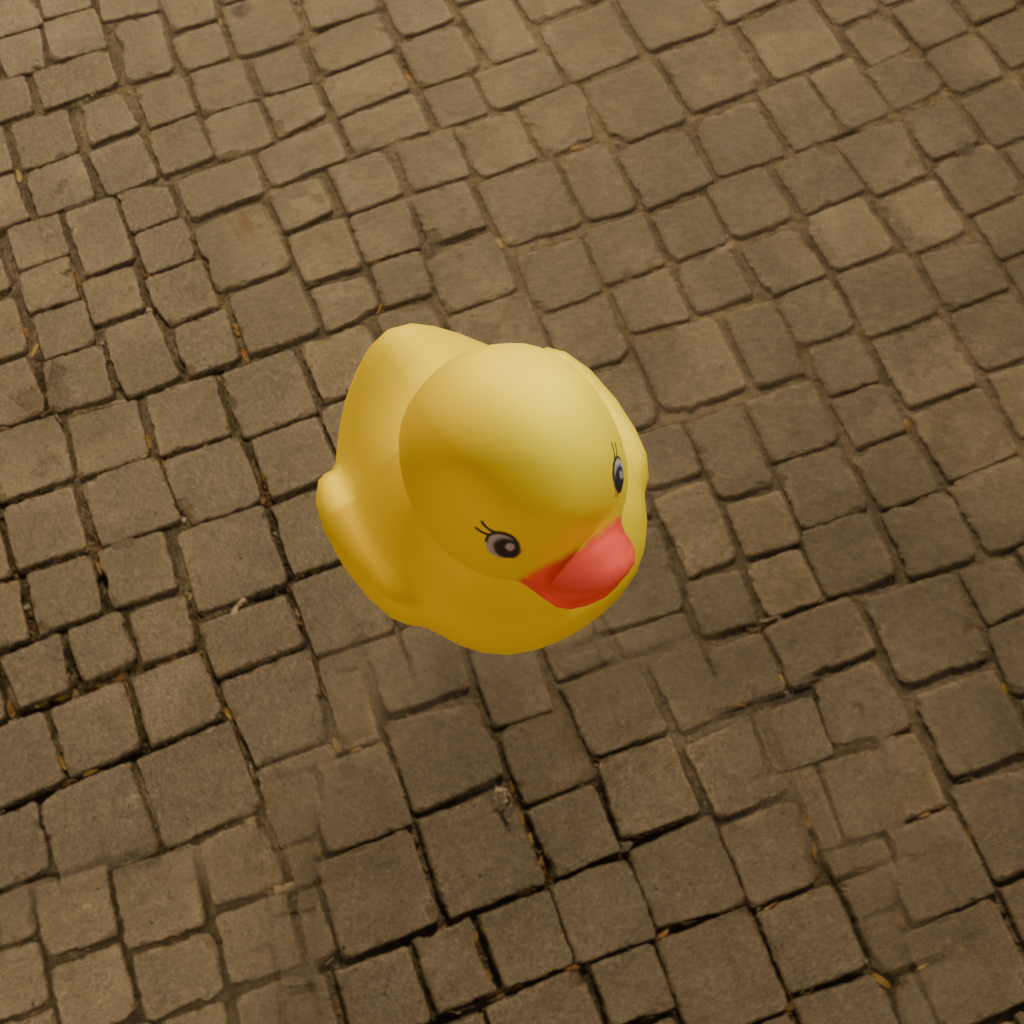
an image of a yellow rubber duck seen from <front_right_top> in a city square with illuminated trees at night.